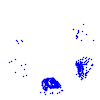
Particle: kaon